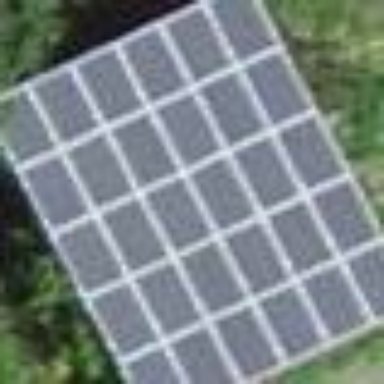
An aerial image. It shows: Roof covered with solar panels.